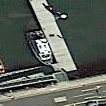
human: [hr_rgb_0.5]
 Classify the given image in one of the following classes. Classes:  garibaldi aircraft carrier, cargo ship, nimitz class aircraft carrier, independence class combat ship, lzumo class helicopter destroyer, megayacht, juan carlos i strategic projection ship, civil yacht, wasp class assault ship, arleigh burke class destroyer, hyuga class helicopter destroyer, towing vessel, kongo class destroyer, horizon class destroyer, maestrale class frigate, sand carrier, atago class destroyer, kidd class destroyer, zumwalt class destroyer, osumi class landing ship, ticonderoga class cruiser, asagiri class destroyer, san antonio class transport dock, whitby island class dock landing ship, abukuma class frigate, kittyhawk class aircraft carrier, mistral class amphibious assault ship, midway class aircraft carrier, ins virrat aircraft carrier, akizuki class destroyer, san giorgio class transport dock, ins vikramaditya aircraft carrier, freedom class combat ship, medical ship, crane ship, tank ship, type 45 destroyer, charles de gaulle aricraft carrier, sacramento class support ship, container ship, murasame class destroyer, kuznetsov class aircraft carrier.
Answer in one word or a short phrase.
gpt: Civil yacht